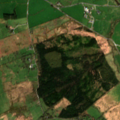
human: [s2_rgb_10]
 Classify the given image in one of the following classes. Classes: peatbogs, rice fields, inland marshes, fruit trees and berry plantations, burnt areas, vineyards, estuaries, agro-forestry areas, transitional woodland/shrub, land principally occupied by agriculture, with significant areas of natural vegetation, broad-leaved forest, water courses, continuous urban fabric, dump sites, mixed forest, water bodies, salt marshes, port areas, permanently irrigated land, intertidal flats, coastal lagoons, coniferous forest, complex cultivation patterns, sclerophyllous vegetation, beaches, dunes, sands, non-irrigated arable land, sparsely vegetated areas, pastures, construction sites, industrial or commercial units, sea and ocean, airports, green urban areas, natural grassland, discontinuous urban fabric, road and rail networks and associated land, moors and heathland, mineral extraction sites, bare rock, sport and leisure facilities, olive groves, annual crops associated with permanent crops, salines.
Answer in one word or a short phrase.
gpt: land principally occupied by agriculture, with significant areas of natural vegetation, coniferous forest, moors and heathland, transitional woodland/shrub